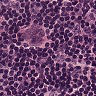
Metastatic tissue present: no